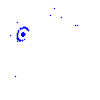
Particle: kaon